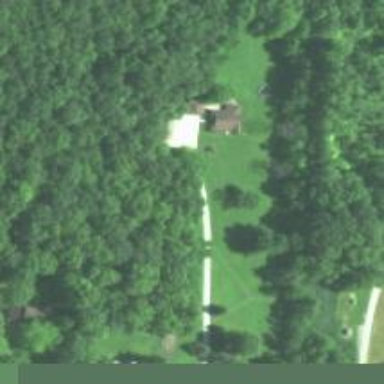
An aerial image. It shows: Driveway.